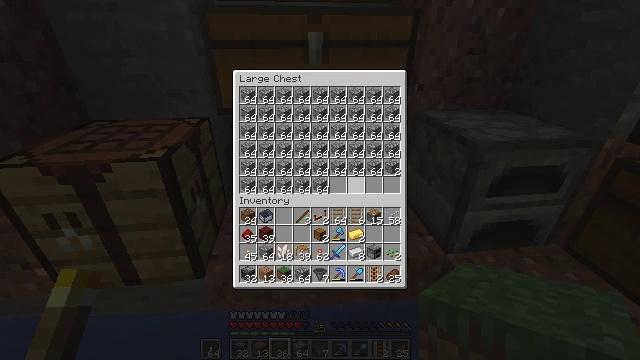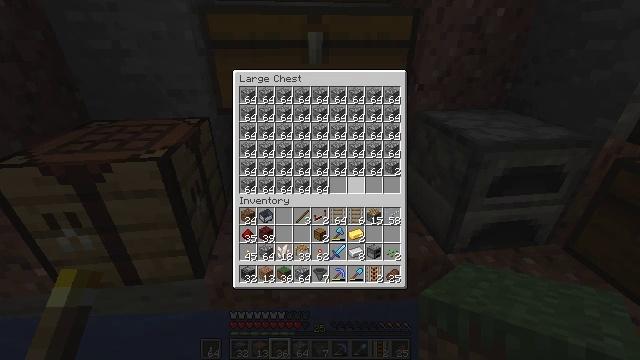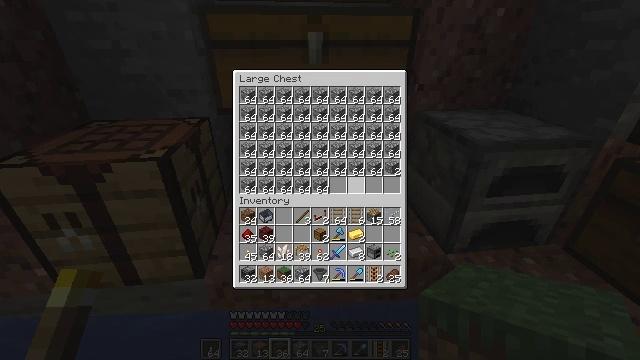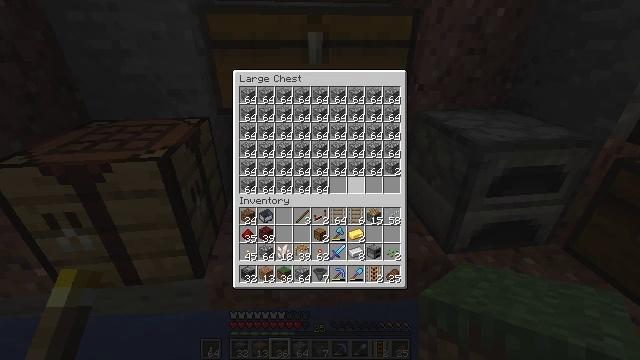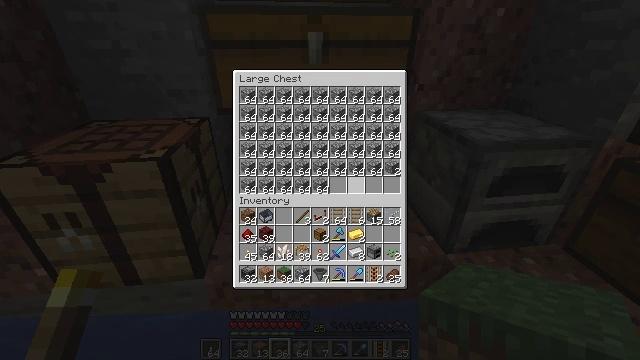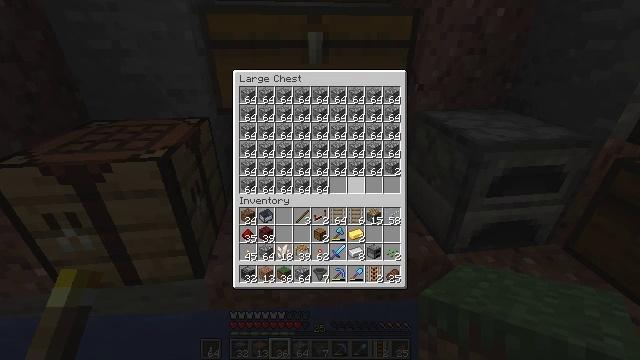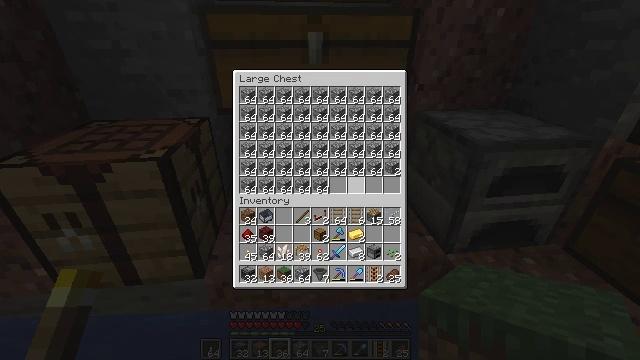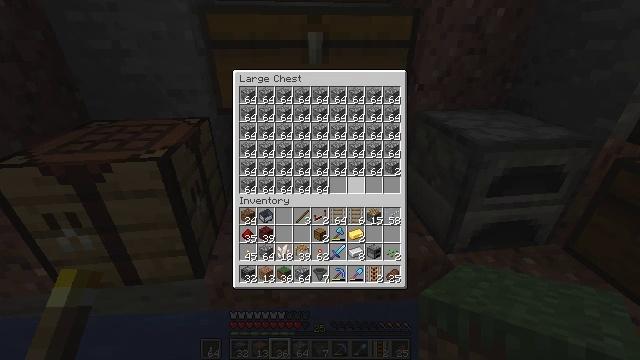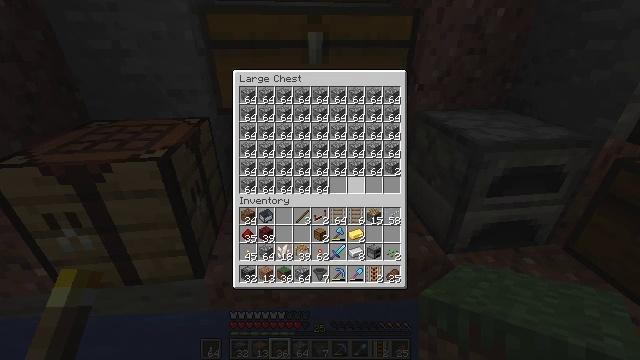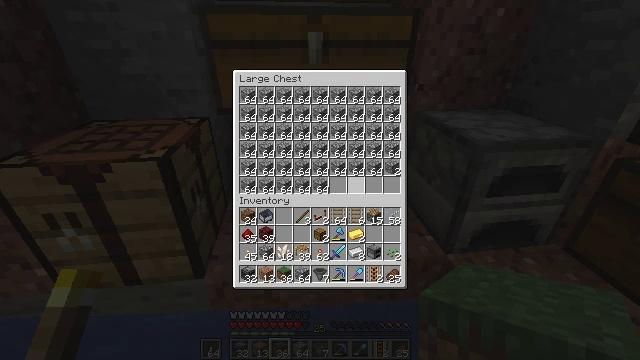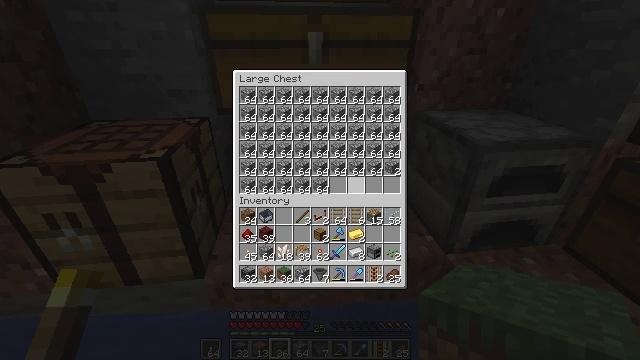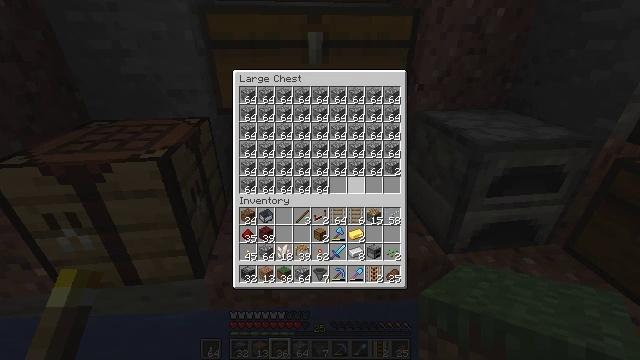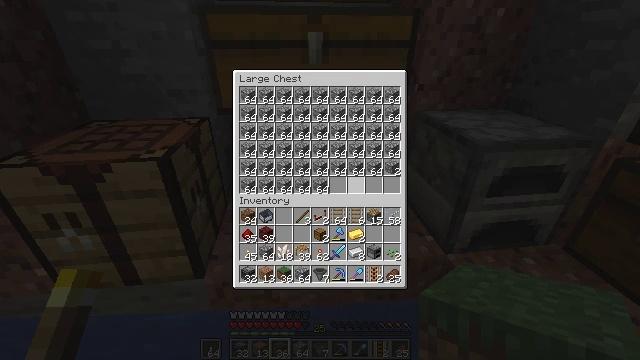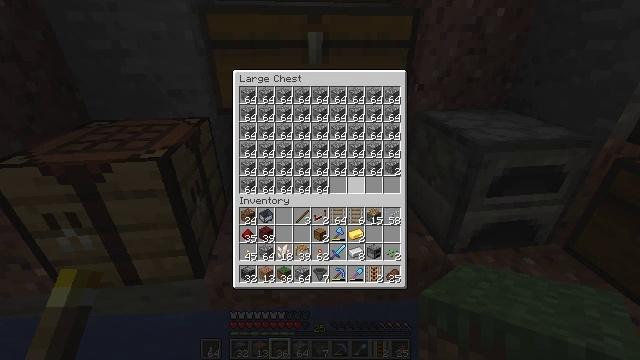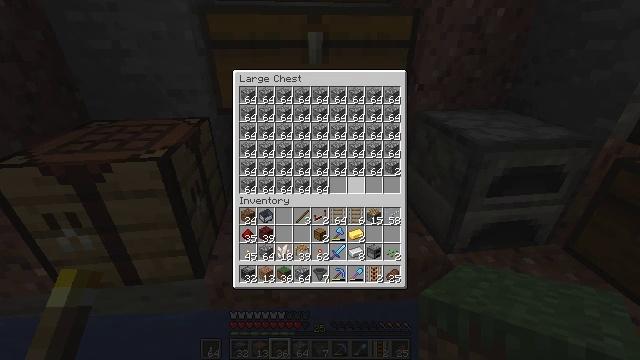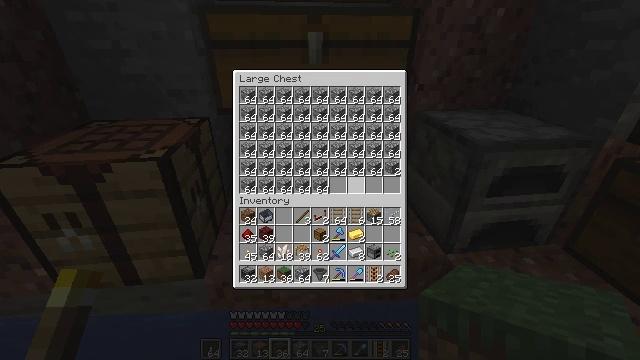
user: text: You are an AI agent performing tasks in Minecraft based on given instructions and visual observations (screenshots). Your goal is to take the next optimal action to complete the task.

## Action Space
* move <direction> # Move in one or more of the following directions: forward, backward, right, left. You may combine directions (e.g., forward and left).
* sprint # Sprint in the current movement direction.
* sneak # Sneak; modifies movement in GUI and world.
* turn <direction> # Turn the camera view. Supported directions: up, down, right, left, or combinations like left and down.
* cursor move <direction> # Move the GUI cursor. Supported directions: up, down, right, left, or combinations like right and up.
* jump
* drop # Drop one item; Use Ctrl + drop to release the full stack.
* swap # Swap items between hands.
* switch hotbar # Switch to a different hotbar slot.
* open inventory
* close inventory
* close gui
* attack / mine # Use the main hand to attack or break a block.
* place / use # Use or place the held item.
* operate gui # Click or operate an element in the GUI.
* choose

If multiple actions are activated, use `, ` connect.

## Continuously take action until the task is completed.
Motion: motion action
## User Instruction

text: Use iron, redstone, wood, and cobblestone to craft a piston.
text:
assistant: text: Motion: no_op
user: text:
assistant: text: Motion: no_op
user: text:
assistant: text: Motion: no_op
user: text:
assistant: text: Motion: no_op
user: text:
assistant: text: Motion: no_op
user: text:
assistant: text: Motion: no_op
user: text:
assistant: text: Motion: no_op
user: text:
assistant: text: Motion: no_op
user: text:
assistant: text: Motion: no_op
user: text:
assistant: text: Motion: no_op
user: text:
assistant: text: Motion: no_op
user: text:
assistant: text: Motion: no_op
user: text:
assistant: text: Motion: no_op
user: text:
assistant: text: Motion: no_op
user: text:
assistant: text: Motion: no_op
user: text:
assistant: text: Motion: no_op
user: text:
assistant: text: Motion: no_op
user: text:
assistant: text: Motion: no_op
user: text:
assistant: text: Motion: no_op
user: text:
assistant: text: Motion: no_op
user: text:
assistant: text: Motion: no_op
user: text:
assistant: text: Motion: no_op
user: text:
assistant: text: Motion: no_op
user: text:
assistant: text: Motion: no_op
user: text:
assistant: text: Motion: no_op
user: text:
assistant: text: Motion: no_op
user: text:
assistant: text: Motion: no_op
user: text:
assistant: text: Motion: no_op
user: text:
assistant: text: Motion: no_op
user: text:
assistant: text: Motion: no_op